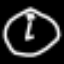
Label: clock